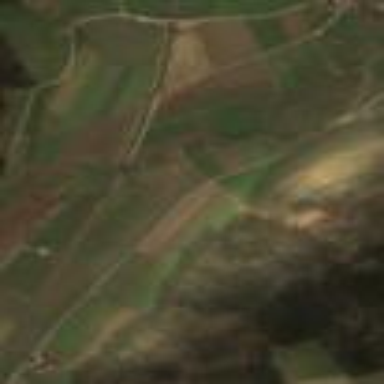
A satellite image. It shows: Picturesque farmland scene.